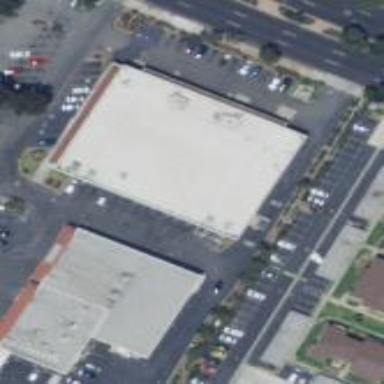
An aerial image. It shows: Building housing car repair shop.